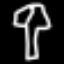
Label: mushroom